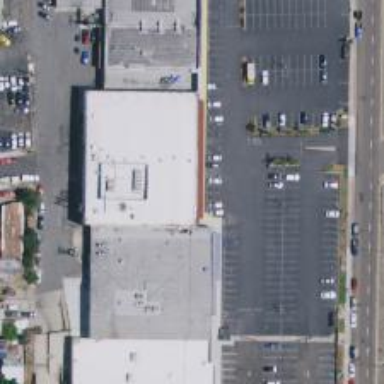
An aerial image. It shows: Supermarket.